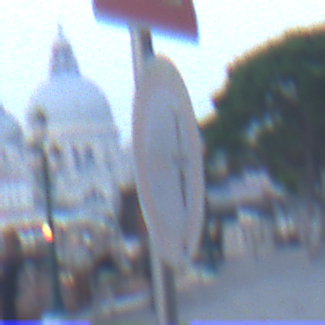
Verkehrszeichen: VerbotUeberholenEinspurigeFahrzeuge
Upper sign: WildwechselRechts
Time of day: Dawn
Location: Outdoor (Urban)
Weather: Clear
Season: NotSpecified
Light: Natural